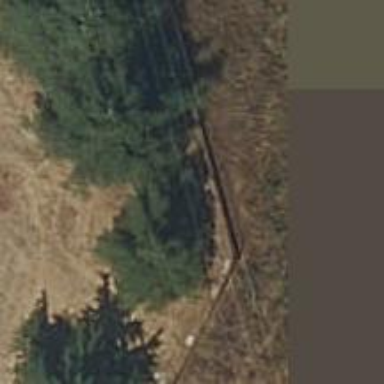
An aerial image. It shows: Fence is in the image.